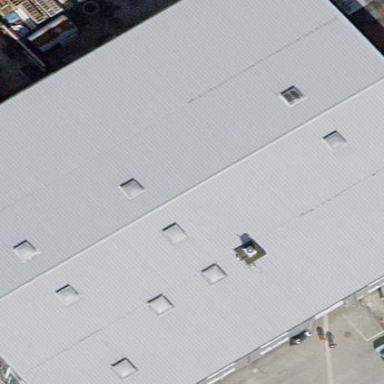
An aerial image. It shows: Industrial building.